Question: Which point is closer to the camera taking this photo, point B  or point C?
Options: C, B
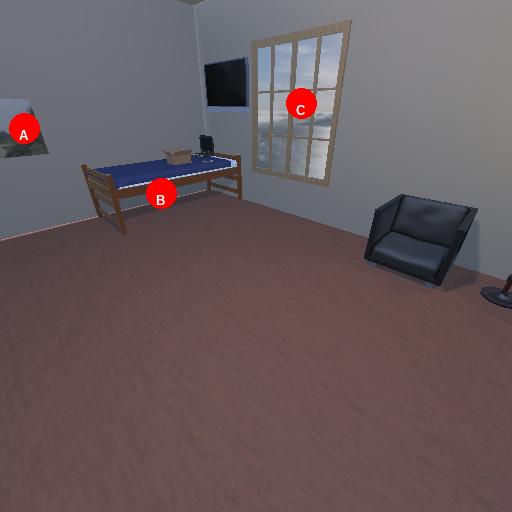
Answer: C